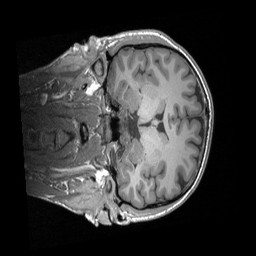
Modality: T1w
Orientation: coronal
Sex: male
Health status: ill
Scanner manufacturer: siemens
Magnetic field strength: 3 T
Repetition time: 1.66 s
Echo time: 0.00254 s